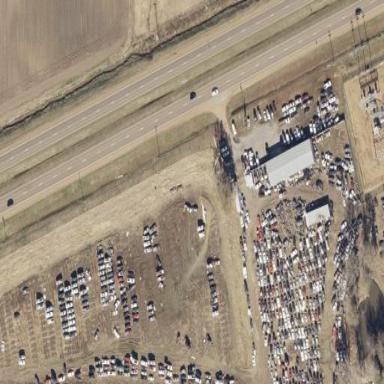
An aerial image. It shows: Industrial area designated for auto wrecking activities.